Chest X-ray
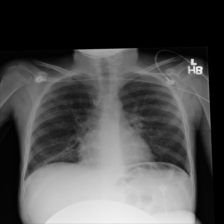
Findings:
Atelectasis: negative
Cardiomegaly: negative
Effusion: negative
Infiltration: negative
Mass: negative
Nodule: negative
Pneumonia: negative
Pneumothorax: negative
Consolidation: negative
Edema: negative
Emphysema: negative
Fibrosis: negative
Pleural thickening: negative
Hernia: negative